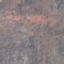
Label: HerbaceousVegetation